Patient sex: M
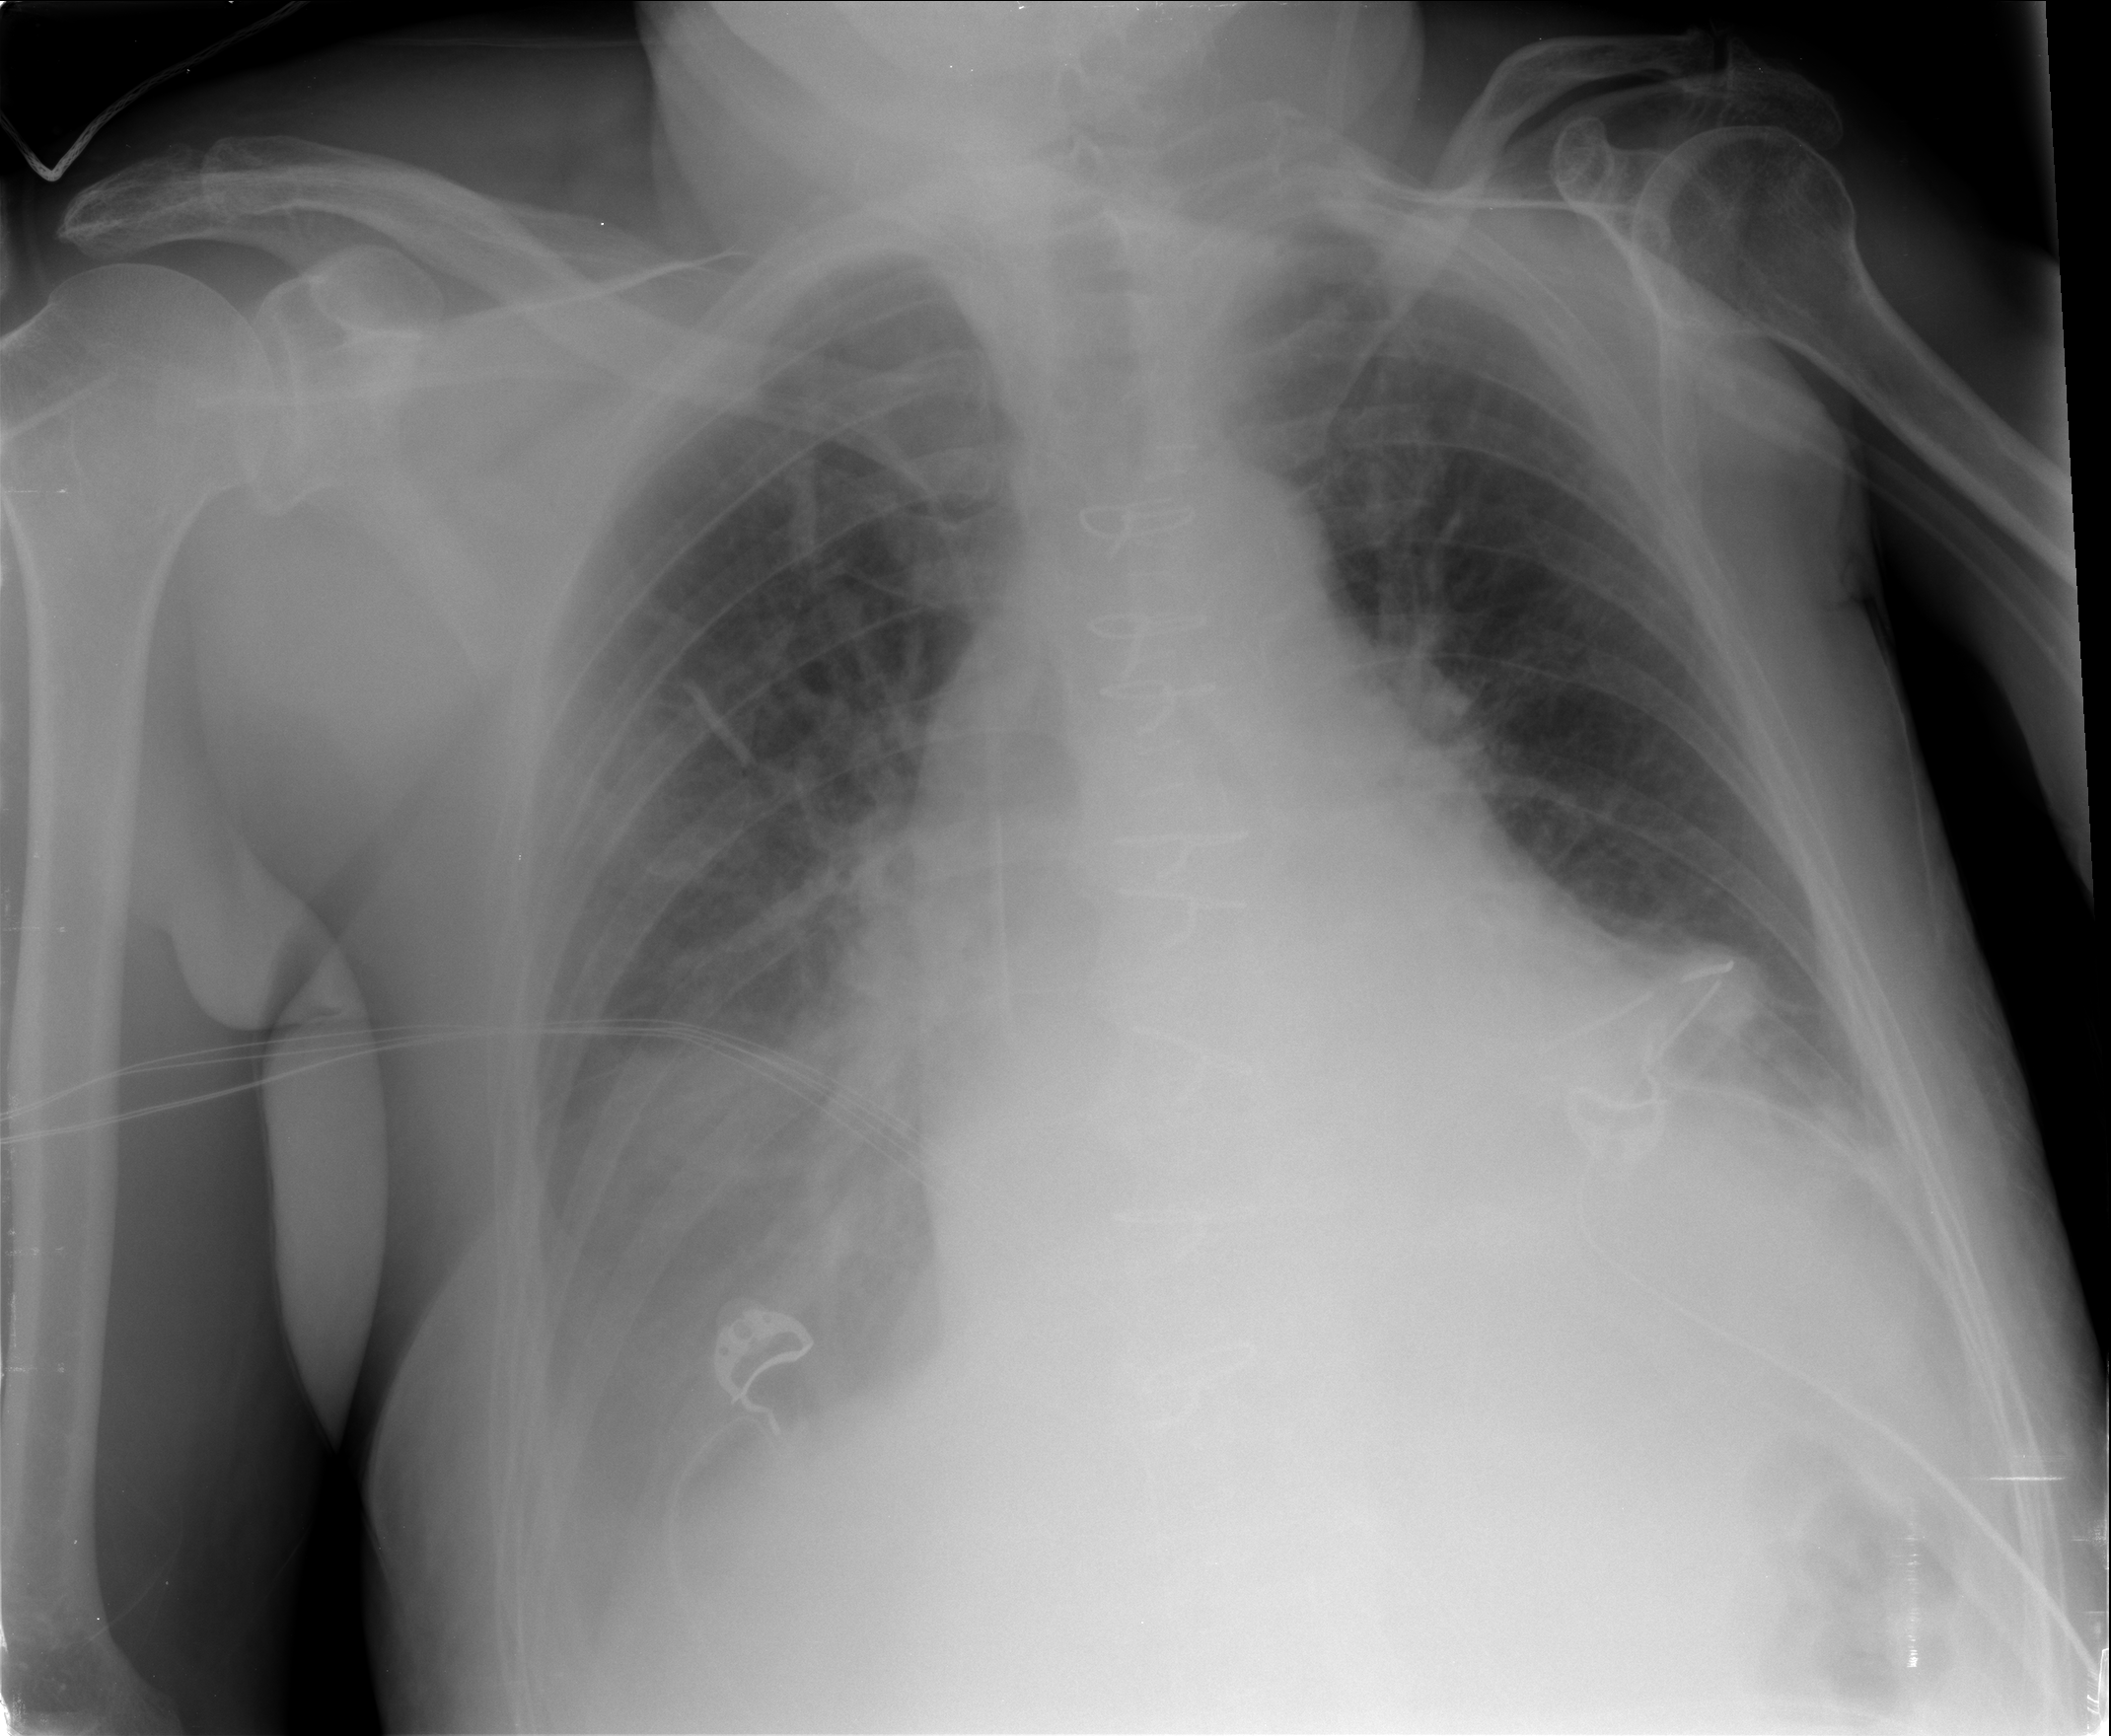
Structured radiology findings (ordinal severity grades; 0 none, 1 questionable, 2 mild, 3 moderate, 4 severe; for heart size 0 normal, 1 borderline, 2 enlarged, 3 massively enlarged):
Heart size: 1
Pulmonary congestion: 2
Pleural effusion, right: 2
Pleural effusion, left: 2
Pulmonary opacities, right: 0
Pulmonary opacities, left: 0
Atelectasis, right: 2
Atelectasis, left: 2